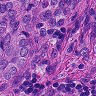
Metastatic tissue present: yes